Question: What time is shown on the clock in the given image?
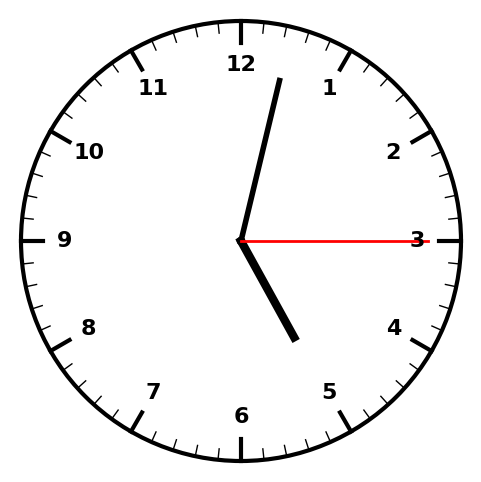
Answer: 05:02:15